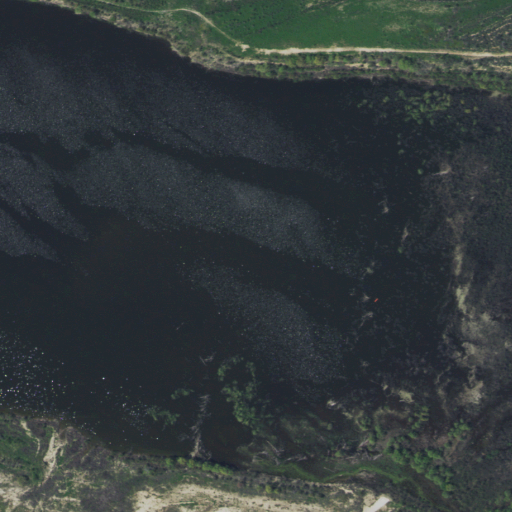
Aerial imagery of valley in California named Butterfield Valley containing herbaceous wetlands, open water, grassland, and shrub